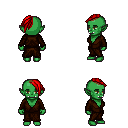
a pixel art fantasy rpg character, female body template, orc, green skin, brown robe, metal pants, red long mohawk hairstyle, four views (front, back, left, right), 2x2 character sprite sheet, small pixel art, hard edges, no anti-aliasing